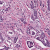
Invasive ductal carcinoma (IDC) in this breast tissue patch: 1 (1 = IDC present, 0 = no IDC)